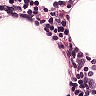
Metastatic tissue present: no